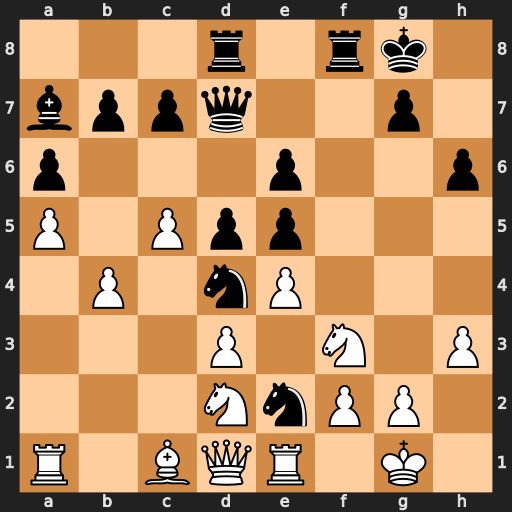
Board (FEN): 3r1rk1/bppq2p1/p3p2p/P1Ppp3/1P1nP3/3P1N1P/3NnPP1/R1BQR1K1
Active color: w
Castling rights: -
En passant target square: -
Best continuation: Rxe2 Nxe2+ Qxe2